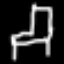
Label: chair